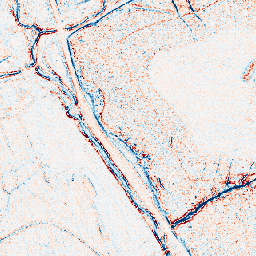
Category: edge_preserving
Decomposition family: bilateral
Decomposition parameters: d: 5
sigma_color: 50
sigma_space: 75
Upsampling method: nearest
Upsampling parameters: scale: 4
Upsampling scale: 4